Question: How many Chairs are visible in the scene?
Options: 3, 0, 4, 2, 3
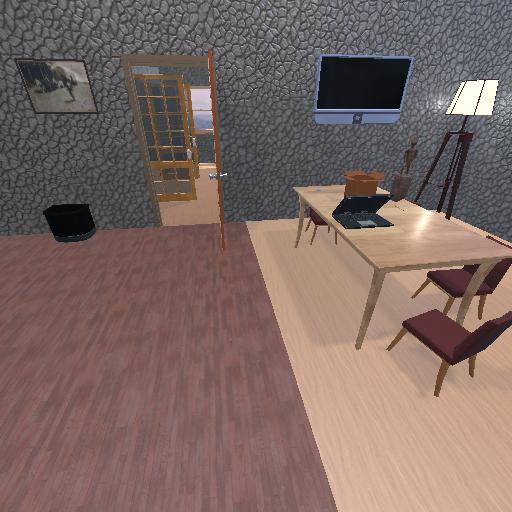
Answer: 3